已知 $F_1$、$F_2$ 是双曲线 $\Gamma$: $\frac{x^2}{a^2} - \frac{y^2}{b^2} = 1(a>0,b>0)$ 的左右焦点，$l$ 是 $\Gamma$ 的一条渐近线，以 $F_2$ 为圆心的圆与 $l$ 相切于 $P$。若双曲线 $\Gamma$ 的离心率为 $\sqrt{3}$，则 $\sin \angle PF_1F_2 = \underline{\quad\quad\quad}$.
【解答】
{【答案】} $\frac{1}{3}$

\vspace{1em}

\textbf{【分析】} 以 $F_2$ 为圆心的圆与 $l$ 相切于点 $P$，$PF_2 \perp l$，所以由点到直线的距离求出 $|PF_2|=b$，由余弦定理求出 $\cos \angle PF_2F_1$，再求出 $\sin \angle PF_1F_2$ 的值。

\vspace{1em}

\textbf{【详解】} 设双曲线 $\Gamma$: $\frac{x^2}{a^2} - \frac{y^2}{b^2} = 1(a>0,b>0)$ 的一条渐近线为 $l: bx - ay = 0$，
则 $F_2(c,0)$ 到直线 $l: bx - ay = 0$ 的距离为 $\frac{|bc|}{\sqrt{b^2 + a^2}} = b$，
因为以 $F_2$ 为圆心的圆与 $l$ 相切于点 $P$，$PF_2 \perp l$，所以 $|PF_2| = b$。

又因为双曲线 $\Gamma$ 的离心率为 $\sqrt{3}$，所以 $\frac{c}{a} = \sqrt{3}$，则 $c = \sqrt{3}a$，$b = \sqrt{2}a$。

在 $\text{Rt} \triangle PF_2O$ 中，$\cos \angle PF_2F_1 = \frac{b}{c} = \frac{\sqrt{2}a}{\sqrt{3}a} = \frac{\sqrt{6}}{3}$。

在 $\triangle PF_2F_1$ 中，$\cos \angle PF_2F_1 = \frac{\sqrt{6}}{3} = \frac{b^2 + 4c^2 - PF_1^2}{4bc} = \frac{14a^2 - PF_1^2}{4\sqrt{6}a^2}$，
解得：$PF_1^2 = 6a^2$。

由余弦定理可得：$\cos \angle PF_1F_2 = \frac{PF_1^2 + 4c^2 - b^2}{2PF_1 \cdot 2c} = \frac{2\sqrt{6}}{3}$，

所以 $\sin \angle PF_1F_2 = \sqrt{1 - \cos^2 \angle PF_1F_2} = \frac{1}{3}$。

故答案为：$\frac{1}{3}$。

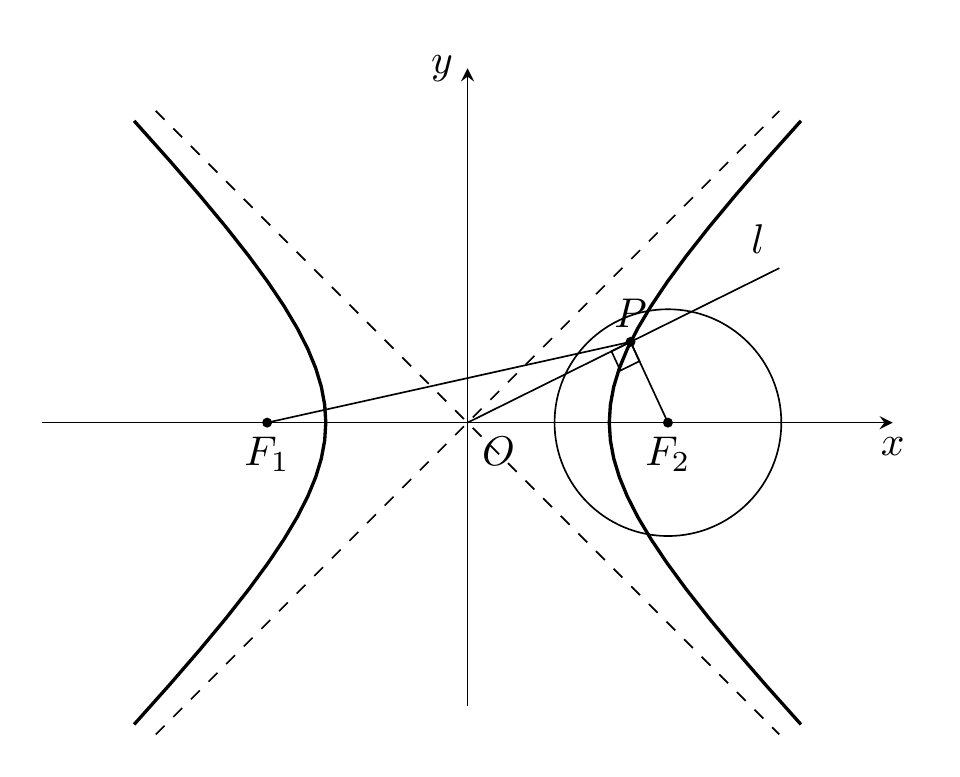